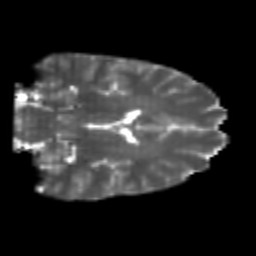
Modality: T2w
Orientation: coronal
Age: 22
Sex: male
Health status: healthy
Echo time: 0.074 s